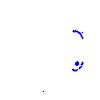
Particle: kaon